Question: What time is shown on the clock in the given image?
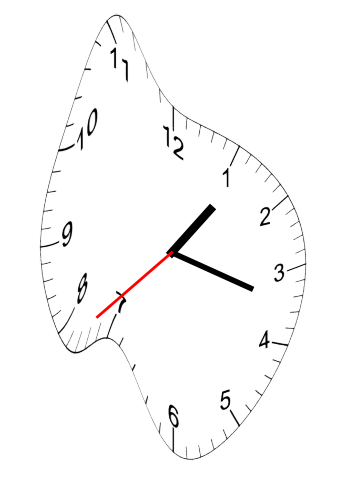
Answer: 01:17:38